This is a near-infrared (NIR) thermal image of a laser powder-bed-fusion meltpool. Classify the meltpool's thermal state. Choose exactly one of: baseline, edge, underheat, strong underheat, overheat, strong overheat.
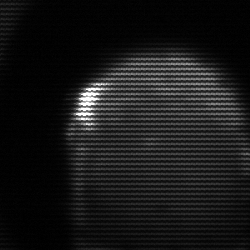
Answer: edge